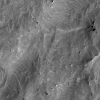
Atmospheric dust classification: not_dusty